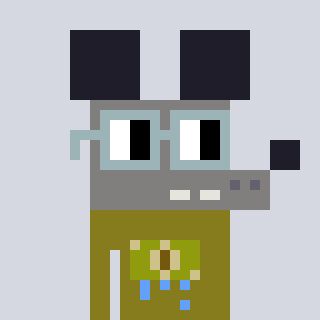
a pixel art character with square dark gray glasses, a mouse-shaped head and a gunk-colored body on a cool background